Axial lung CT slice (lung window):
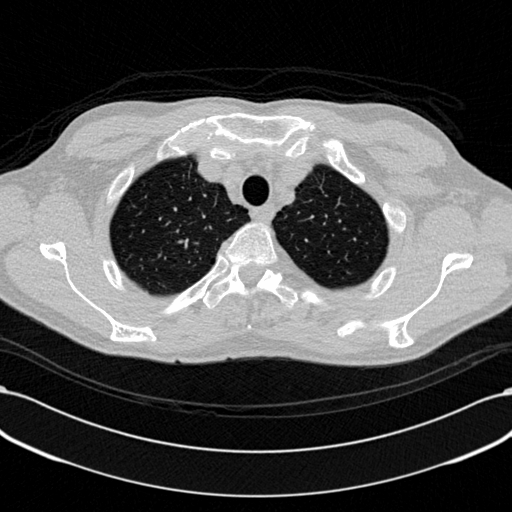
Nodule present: no